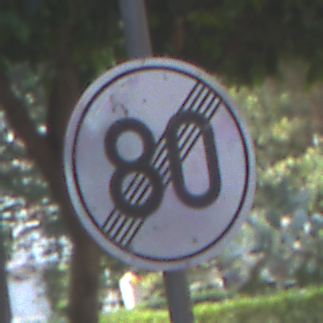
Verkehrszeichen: EndeGeschwindigkeit80
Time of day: MorningAfternoon
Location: Outdoor (Suburban)
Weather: PartlyCloudy
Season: NotSpecified
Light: Natural